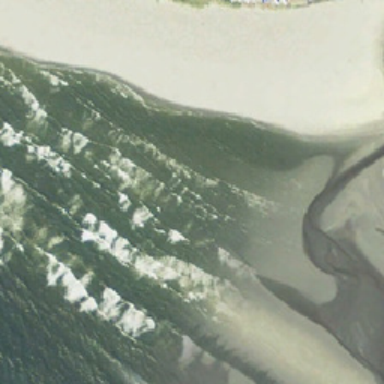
The white beach is close to the sea with many white waves .